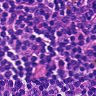
Metastatic tissue present: no